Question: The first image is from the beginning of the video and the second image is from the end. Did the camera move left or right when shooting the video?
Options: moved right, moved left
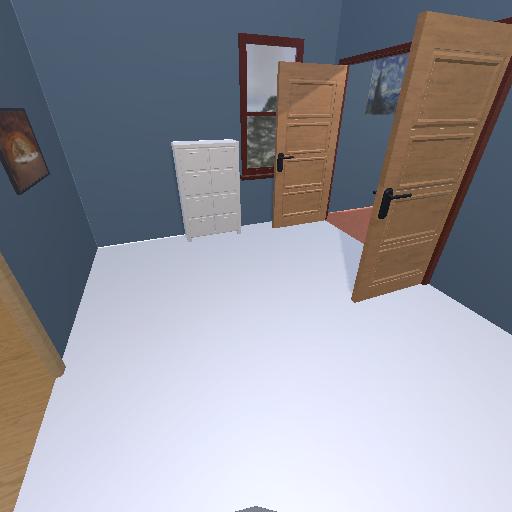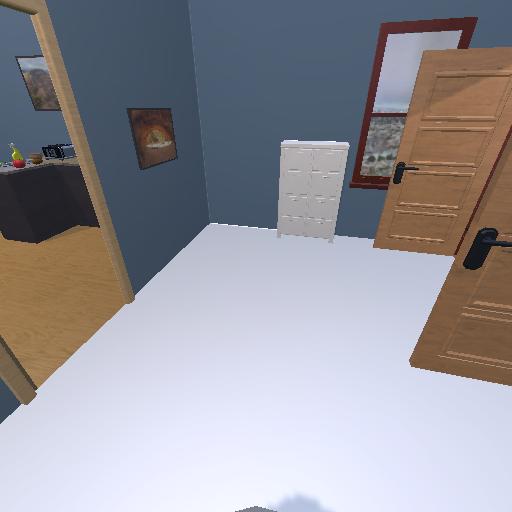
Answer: moved right